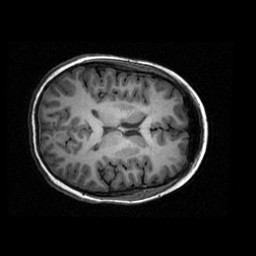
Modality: T1w
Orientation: axial
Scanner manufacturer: ge
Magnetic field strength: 3 T
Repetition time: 0.009048 s
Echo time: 0.001844 s